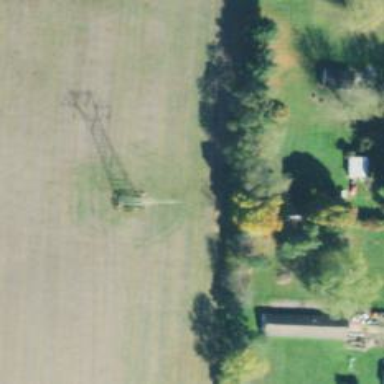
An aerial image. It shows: Lattice structure tower used for power distribution.